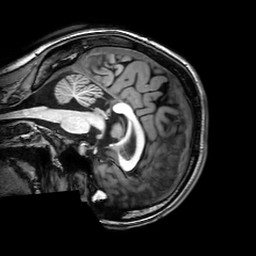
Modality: T1w
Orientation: sagittal
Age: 20
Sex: female
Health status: healthy
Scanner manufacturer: philips
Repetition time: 0.008334 s
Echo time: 0.00383 s